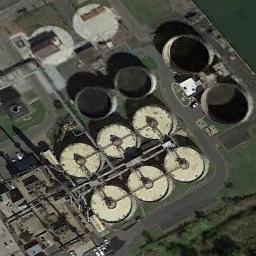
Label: storage_tank